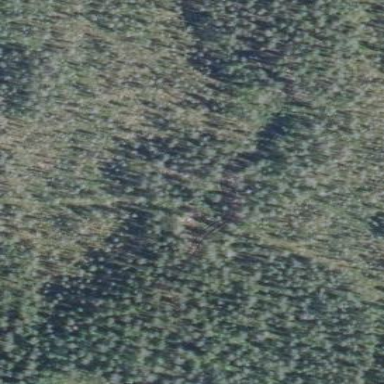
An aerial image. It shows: Needle-leaved woodland.